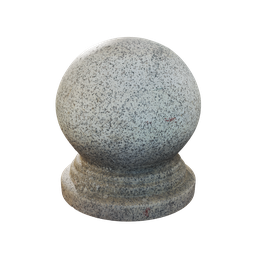
Label: architecture